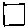
Label: square